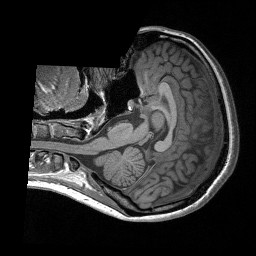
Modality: T1w
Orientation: axial